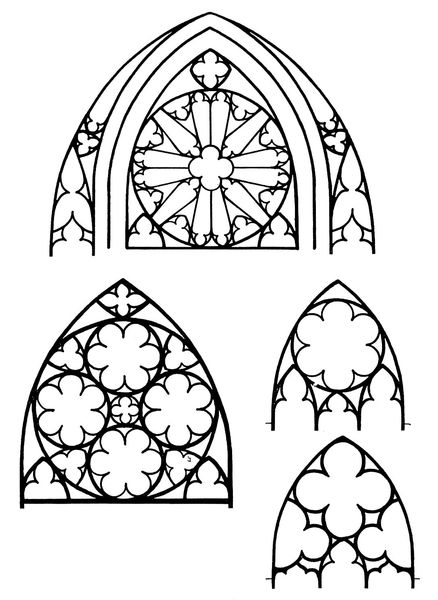
Titel: Oberwesel am Rhein, Stiftskirche
Standort: Oberwesel (EU - D - RP)
Schlagwörter: weiß, blumen, fenster, glas, schwarz, skizze, zeichnung, muster, kirche, gotik, kreis, relief, bogen, rundbogen, spitz, verzierung, kreuz, kreise, entwurf, gotisch, rosette, spitzbogen, plan, entwürfe, geometrie, masswerk, zeichning, kirchenfenster, radius, radiant